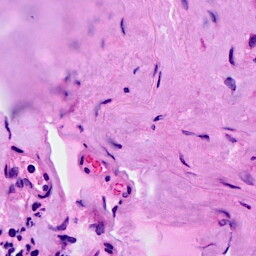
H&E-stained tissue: Breast